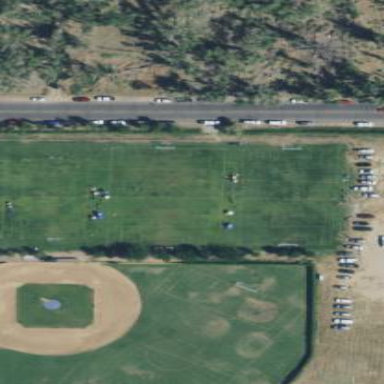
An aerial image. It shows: Soccer pitch for leisure land activities.